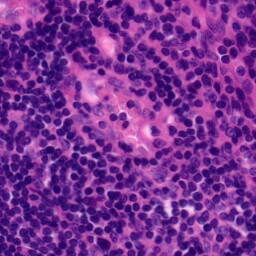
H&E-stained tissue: Tonsil